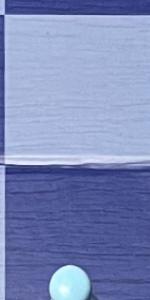
Label: Empty